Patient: sex F, age 73
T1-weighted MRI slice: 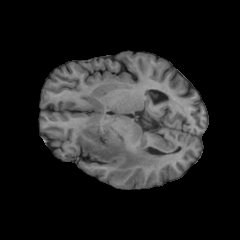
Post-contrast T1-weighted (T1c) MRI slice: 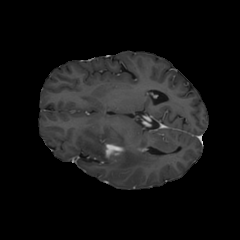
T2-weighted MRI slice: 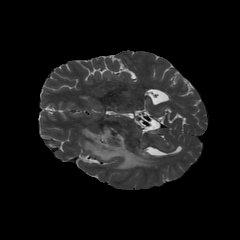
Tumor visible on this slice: yes
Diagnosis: Glioblastoma, IDH-wildtype
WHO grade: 4